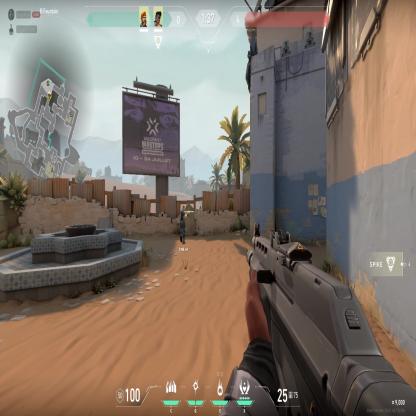
Label: teammate